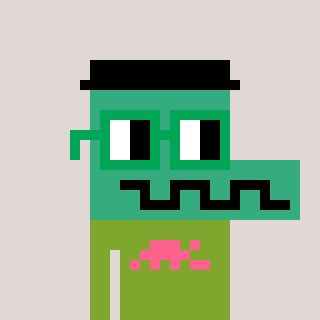
a pixel art character with square green glasses, a crocodile-shaped head and a slimegreen-colored body on a warm background